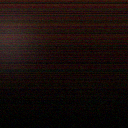
Screen state: off